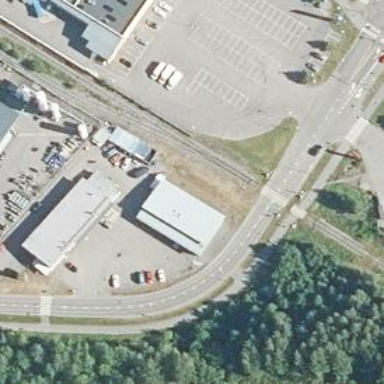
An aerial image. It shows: Light signal at railway crossing.